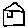
Label: house